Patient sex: F
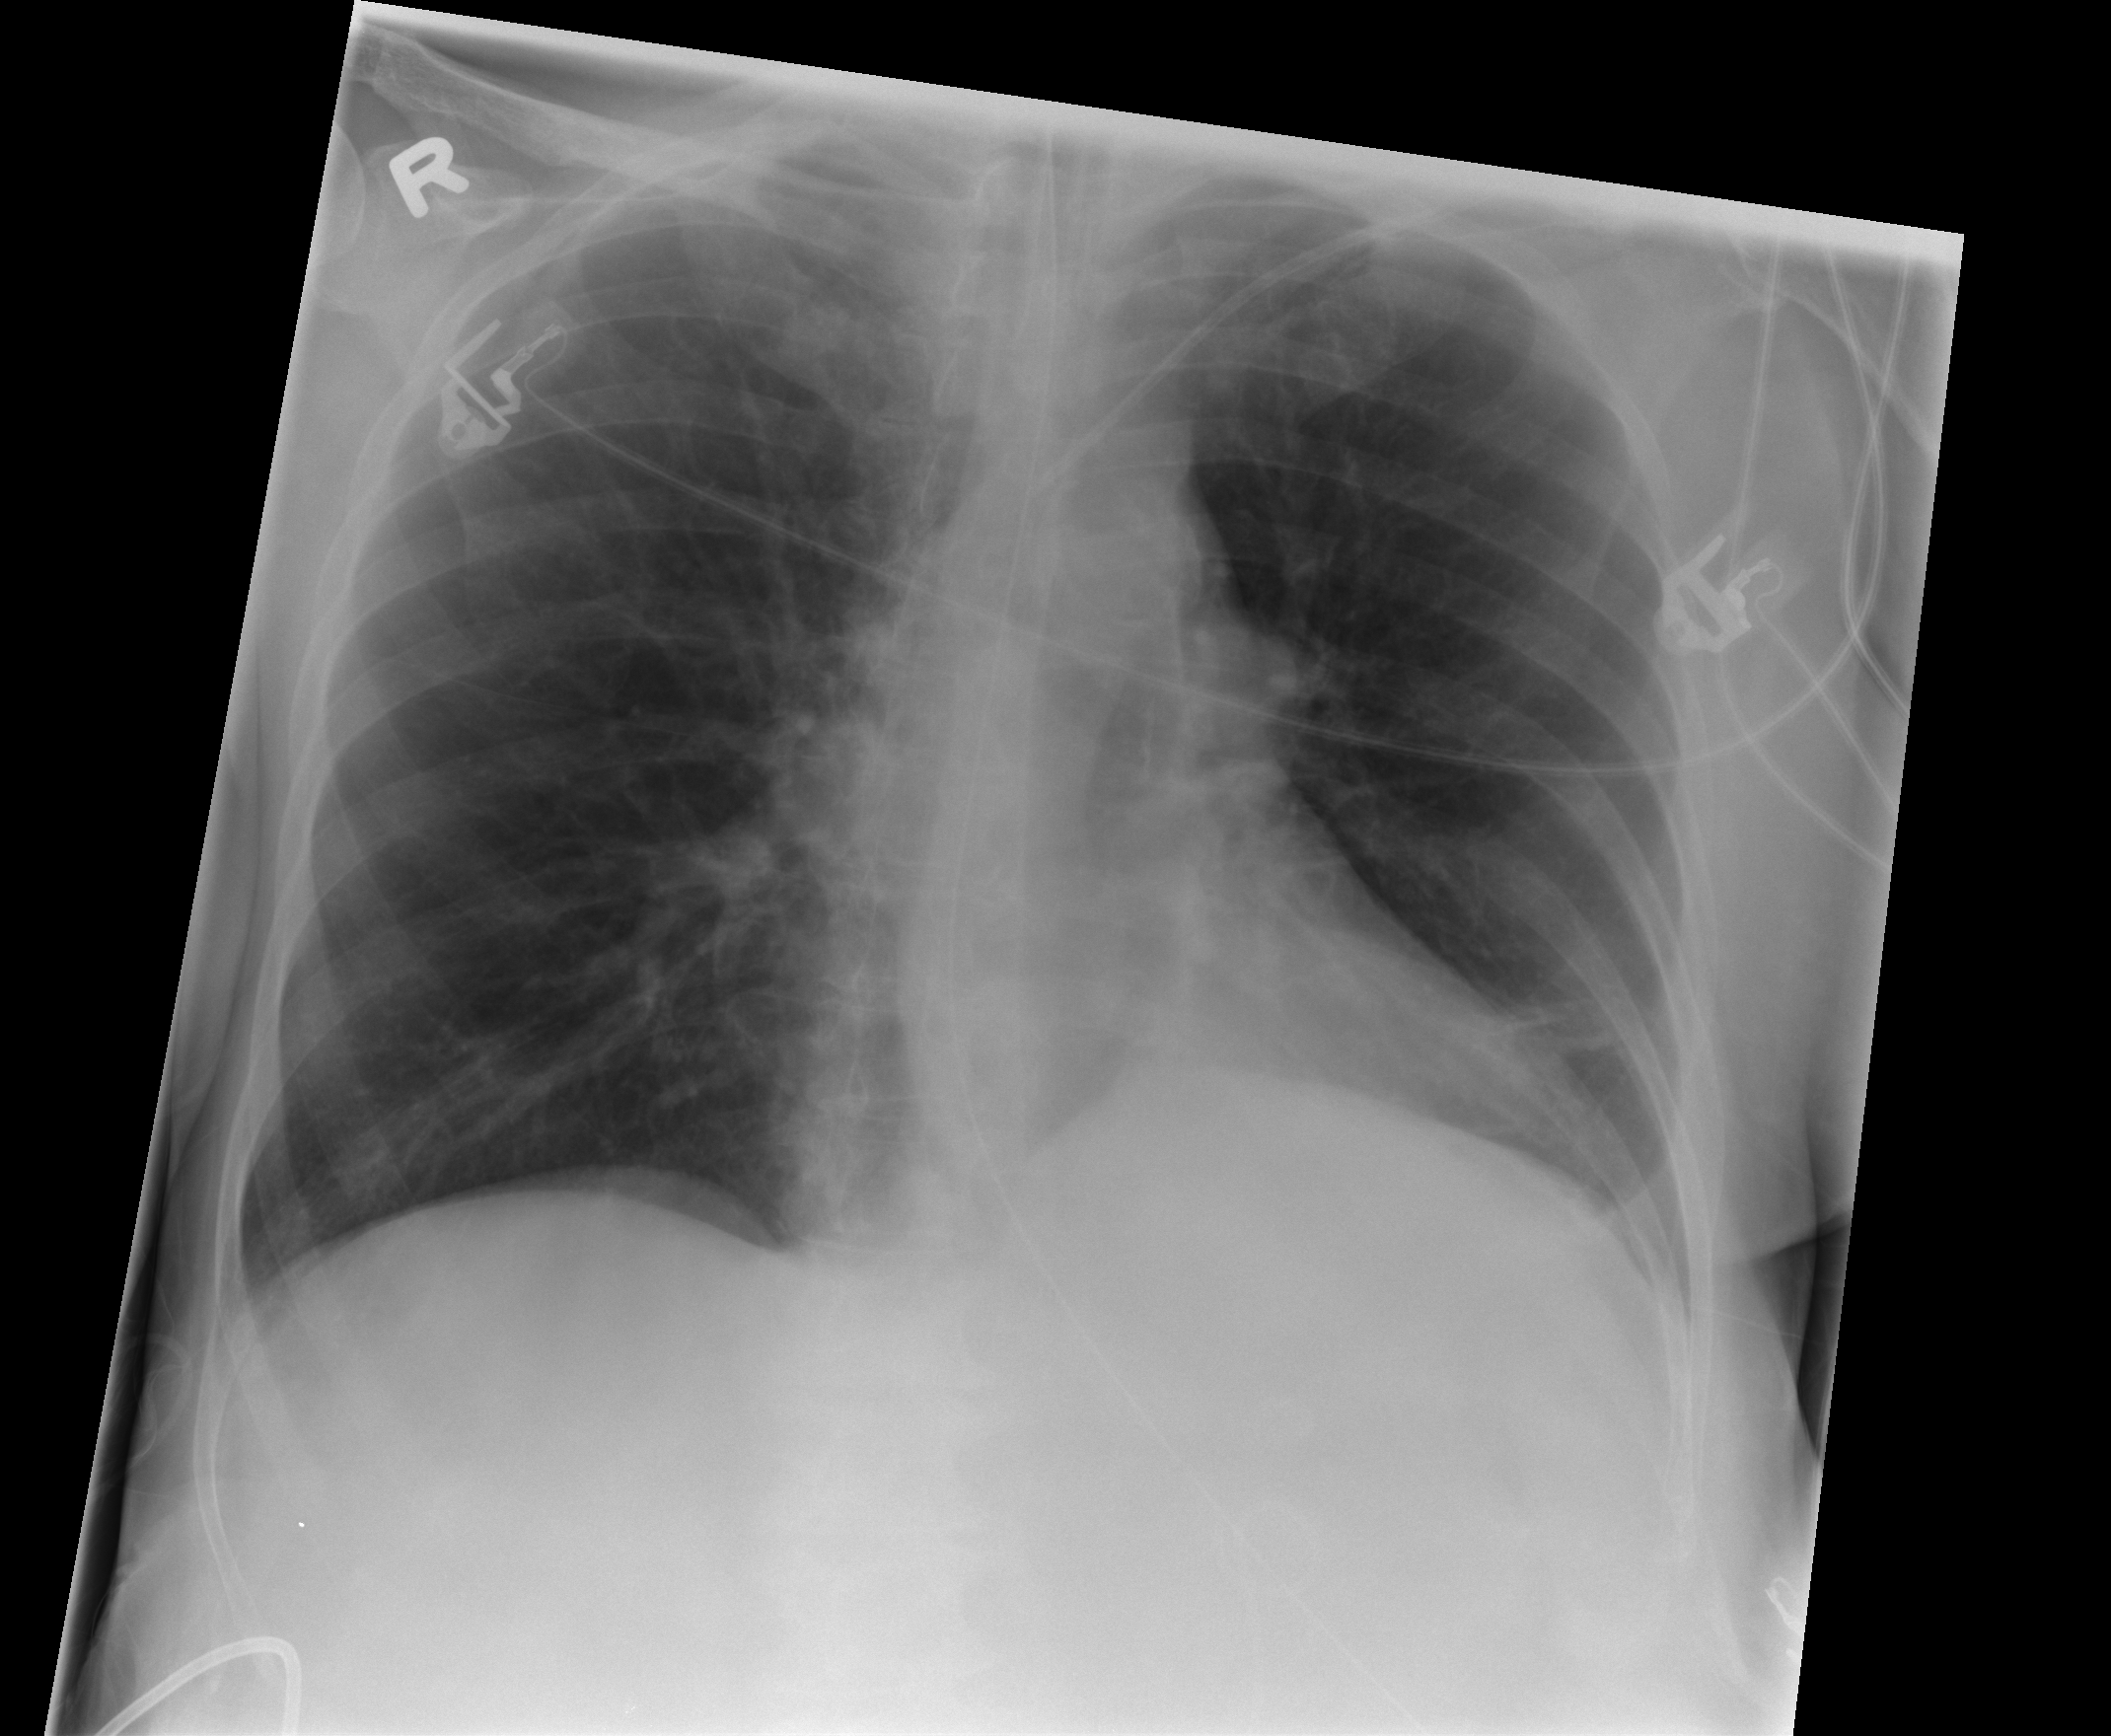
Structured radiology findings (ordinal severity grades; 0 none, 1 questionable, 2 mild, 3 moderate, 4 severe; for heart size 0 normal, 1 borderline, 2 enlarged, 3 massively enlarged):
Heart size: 0
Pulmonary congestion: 2
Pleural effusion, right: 0
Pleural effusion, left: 2
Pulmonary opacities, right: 0
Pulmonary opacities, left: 0
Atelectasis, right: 0
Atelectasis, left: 2